Question: I have a program where camera.position.[x|y|z] changes according to mouse position. This is verified by this console output:

However, the rendering of the object at which the camera is looking, doesn't change. It stands still, as can be seen here:
<URL>
How do I best approach debugging such behavior?
The program consists of index.html, js/main.js, js/myLibs/dragPanControls.js*, js/require.js, js/libs/three.js/build/three.js
This is main.js:
'''
// CONFIGURE require.js BEFORE LOADING MODULES:
requirejs.config({
shim: {
'libs/three.js/build/three': {
deps: [],
exports: 'three' //'three' will not be accessible, but any values that three.js writes to the global object will become available to me if I import 'three'.
/*init: function () {
// if I want 'three' to actually refer to something, I can do so by returning whatever I want it to refer to, in this init function
console.log("init three. Is THREE available? ", THREE);
return this;
}*/
}
}
});
// NOW START LOADING MODULES:
require(["myLibs/dragPanControls", "libs/three.js/build/three", "myLibs/testlib"], function(DPC, three, testlib) {
console.log("Function call called after all modules are loaded and accessible");
// HELLO WORLD EXAMPLE:
var camera, scene, renderer;
var geometry, material, mesh;
init();
animate();
function init() {
camera = new THREE.PerspectiveCamera(75, window.innerWidth / window.innerHeight, 1, 10000);
camera.position.z = 1000;
scene = new THREE.Scene();
geometry = new THREE.CubeGeometry(200, 200, 200);
material = new THREE.MeshBasicMaterial({
color: 0xff0000,
wireframe: true
});
mesh = new THREE.Mesh(geometry, material);
scene.add(mesh);
renderer = new THREE.CanvasRenderer();
renderer.setSize(window.innerWidth, window.innerHeight);
document.body.appendChild(renderer.domElement);
console.log("DPC? ", DPC);
console.log("testlib.success? ", testlib.success);
//console.log("DragPanControls? ", DragPanControls);
console.log("DPC.DragPanControls? ", DPC.DragPanControls);
cameraControls = new DPC.DragPanControls(camera);
};
function animate() {
// note: three.js includes requestAnimationFrame shim
requestAnimationFrame(animate);
//mesh.rotation.x += 0.01;
//mesh.rotation.y += 0.02;
cameraControls.update();
console.log("camera.position.x: ", camera.position.x);
renderer.render(scene, camera);
};
});
'''
This is js/myLibs/dragPanControls.js:
'''
/** @namespace */
define(["../libs/three.js/build/three"],
function () {
// Setup work:
var DragPanControls;
DragPanControls = function(object, domElement)
{
console.log("drapancontrols kan finde THREE? ", THREE);
this._object = object;
this._domElement= domElement || document;
// parameters that you can change after initialisation
this.target = new THREE.Vector3(0, 0, 0);
this.speedX = 0.03;
this.speedY = 0.03;
this.rangeX = -40;
this.rangeY = +40;
// private variables
this._mouseX = 0;
this._mouseY = 0;
var _this = this;
this._$onMouseMove = function(){ _this._onMouseMove.apply(_this, arguments); };
this._$onTouchStart = function(){ _this._onTouchStart.apply(_this, arguments); };
this._$onTouchMove = function(){ _this._onTouchMove.apply(_this, arguments); };
this._domElement.addEventListener( 'mousemove', this._$onMouseMove, false );
this._domElement.addEventListener( 'touchstart', this._$onTouchStart,false );
this._domElement.addEventListener( 'touchmove', this._$onTouchMove, false );
}
DragPanControls.prototype.destroy = function()
{
this._domElement.removeEventListener( 'mousemove', this._$onMouseMove, false );
this._domElement.removeEventListener( 'touchstart', this._$onTouchStart,false );
this._domElement.removeEventListener( 'touchmove', this._$onTouchMove, false );
}
DragPanControls.prototype.update = function(event)
{
this._object.position.x += ( this._mouseX * this.rangeX - this._object.position.x ) * this.speedX;
this._object.position.y += ( this._mouseY * this.rangeY - this._object.position.y ) * this.speedY;
this._object.lookAt( this.target );
//console.log("this._mouseX: ", this._mouseX);
//console.log("this.rangeX: ", this.rangeX);
//console.log("this._object.position.x: ", this._object.position.x);
//console.log("this._object.position.y: ", this._object.position.y);
}
DragPanControls.prototype._onMouseMove = function(event)
{
this._mouseX = ( event.clientX / window.innerWidth ) - 0.5;
this._mouseY = ( event.clientY / window.innerHeight) - 0.5;
}
DragPanControls.prototype._onTouchStart = function(event)
{
if( event.touches.length != 1 ) return;
// no preventDefault to get click event on ios
this._mouseX = ( event.touches[ 0 ].pageX / window.innerWidth ) - 0.5;
this._mouseY = ( event.touches[ 0 ].pageY / window.innerHeight) - 0.5;
}
DragPanControls.prototype._onTouchMove = function(event)
{
if( event.touches.length != 1 ) return;
event.preventDefault();
this._mouseX = ( event.touches[ 0 ].pageX / window.innerWidth ) - 0.5;
this._mouseY = ( event.touches[ 0 ].pageY / window.innerHeight) - 0.5;
}
// Return module:
return {
DragPanControls: DragPanControls
};
}
);
'''
*kindly lended from jeromeetienne
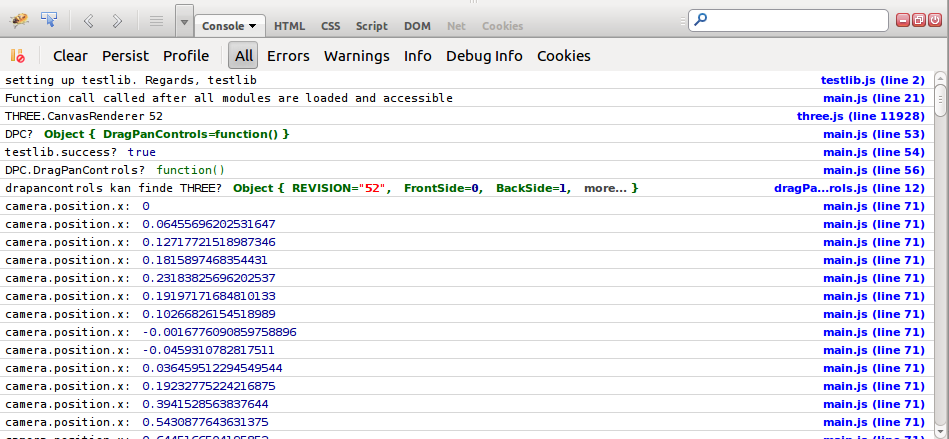
Answer: You are using code you copied from the net that was designed to work with an older version of the library.
Instead, use a any one of a number of camera controllers available in the three.js 'examples/js/controls' directory. For example:
'''
controls = new THREE.OrbitControls( camera );
'''
These controls are not part of the library as of r.52, so you will have to include the source explicitly.
Here is a Fiddle that shows the use of a camera controller: <URL>